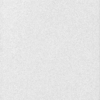
Label: dusty